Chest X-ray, AP view. Patient: 40 years old, sex F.
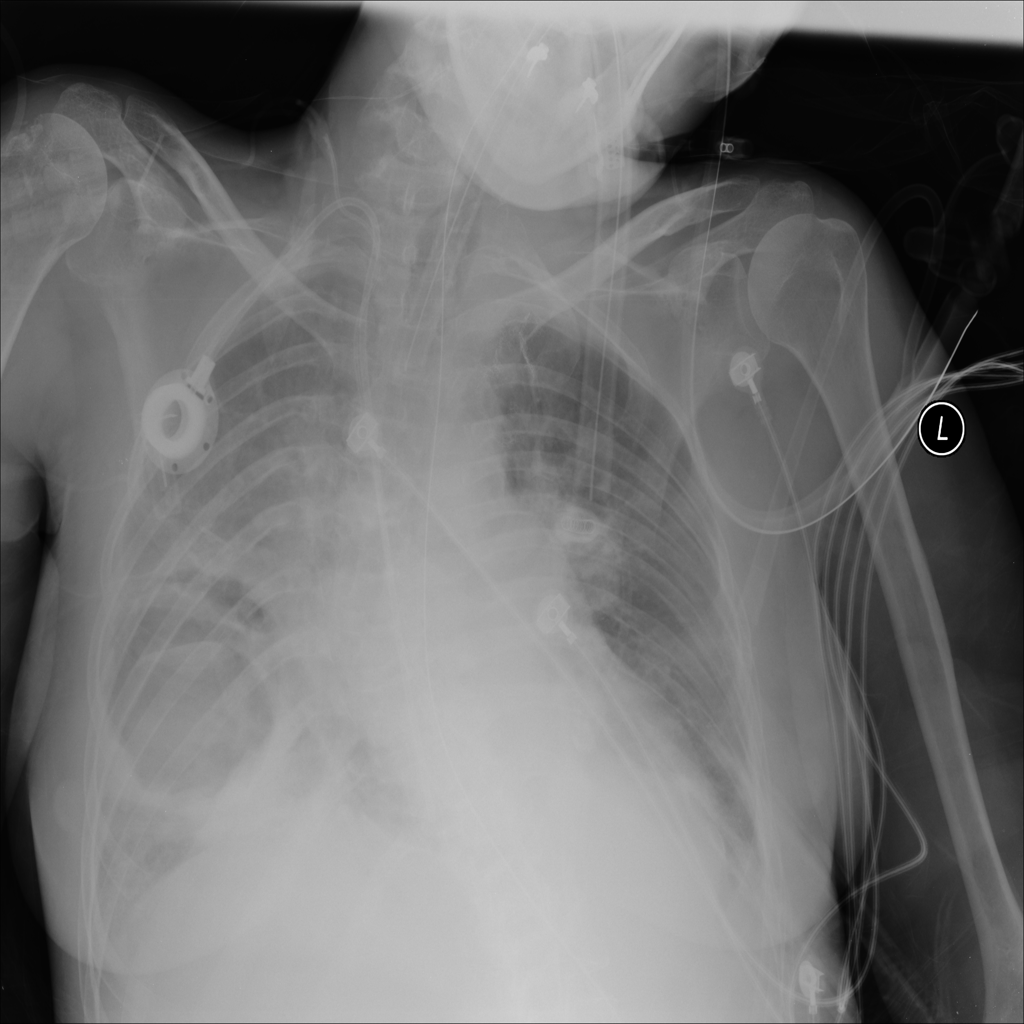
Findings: Effusion, Infiltration, Mass